Question: I have a textarea with an id of 'dataArrayField' which has code in it, example:
'''
item1: {
type: 'foo',
fieldName: 'bar'}
},
item2: {
type: 'cat',
fieldName: 'dog'
}
'''
I then run 'var content = $('#dataArrayField').serialize();' on this textarea, which has a nem of 'codeformat', so the returned data would be something like:
'codeFormat=item1%3a+ etc etc'
I then use the '$.deparam(content)' Javascript plugin to turn the serialized string to an
object.
This works, however, the only key that actually is returned, is the codeFormat name, then the value is the text in the field above, so I get something like this:

What can I do so that I can access all the information in the passed object!
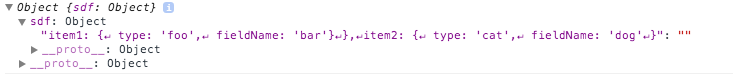
Answer: You can either put a valid JSON string in the 'textarea' such as
'{"item1":{"type":"foo","fieldName":"bar"},"item2":{"type":"cat","fieldName":"dog"}}'
or you can use regular expressions as in <URL>':
'''
$(function() {
var val = $('#dataArrayField').val().replace(/[\s']/g,'').replace(/(\w+)/g,'"$1"');
val = '{' + val.replace(/\}\},/g,'},') + '}';
console.log( JSON.parse(val) );
});
'''